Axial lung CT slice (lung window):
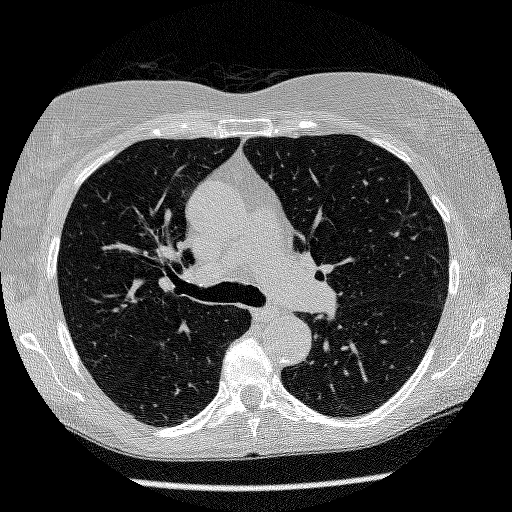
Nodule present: no